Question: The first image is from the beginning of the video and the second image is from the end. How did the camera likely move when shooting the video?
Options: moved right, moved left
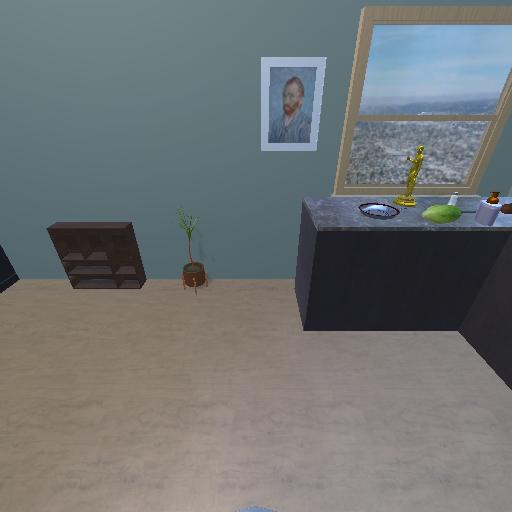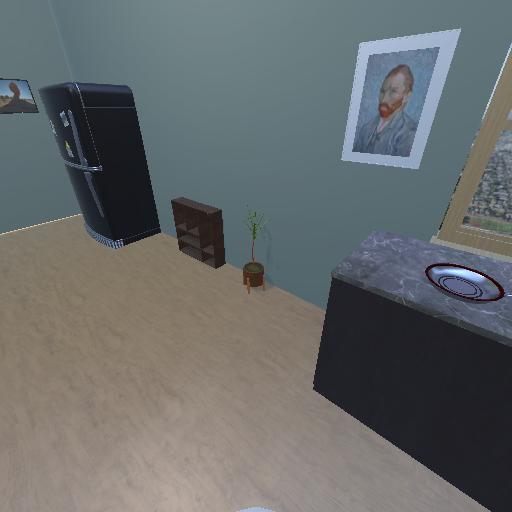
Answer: moved right